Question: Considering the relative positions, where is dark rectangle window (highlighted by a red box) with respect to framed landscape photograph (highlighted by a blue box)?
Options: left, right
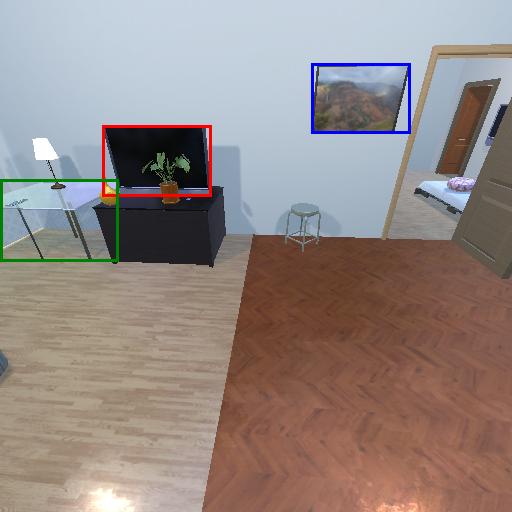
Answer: left